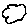
Label: cloud